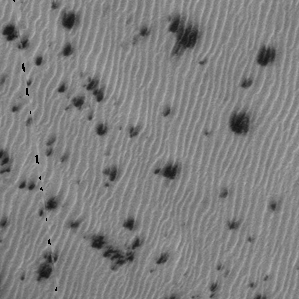
Label: frost